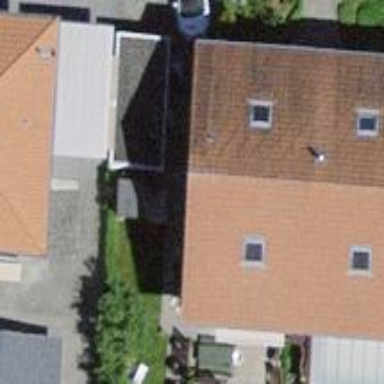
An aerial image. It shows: Semi-detached house.